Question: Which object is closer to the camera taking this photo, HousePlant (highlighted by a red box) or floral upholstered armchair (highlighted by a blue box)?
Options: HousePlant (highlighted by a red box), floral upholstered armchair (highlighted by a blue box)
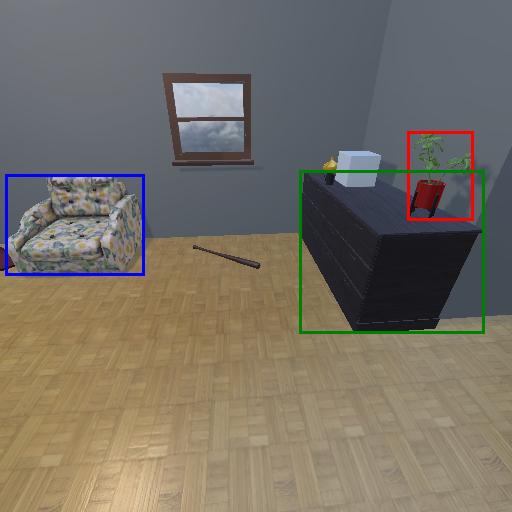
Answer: HousePlant (highlighted by a red box)